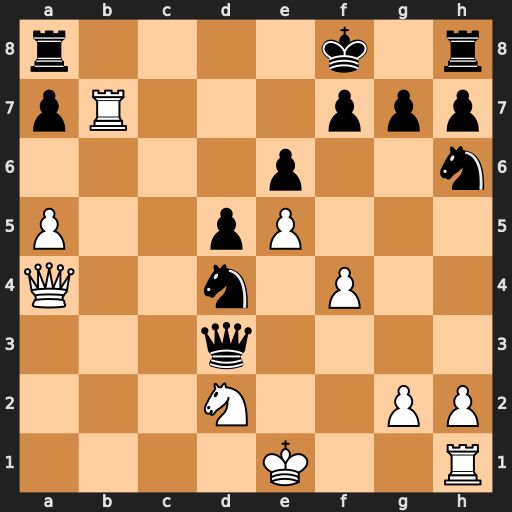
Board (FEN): r4k1r/pR3ppp/4p2n/P2pP3/Q2n1P2/3q4/3N2PP/4K2R
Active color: w
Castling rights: K
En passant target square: -
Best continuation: Qb4+ Kg8 Rb8+ Rxb8 Qxb8#